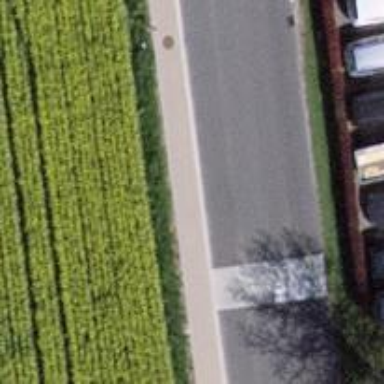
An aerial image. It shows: Chicane for traffic calming.